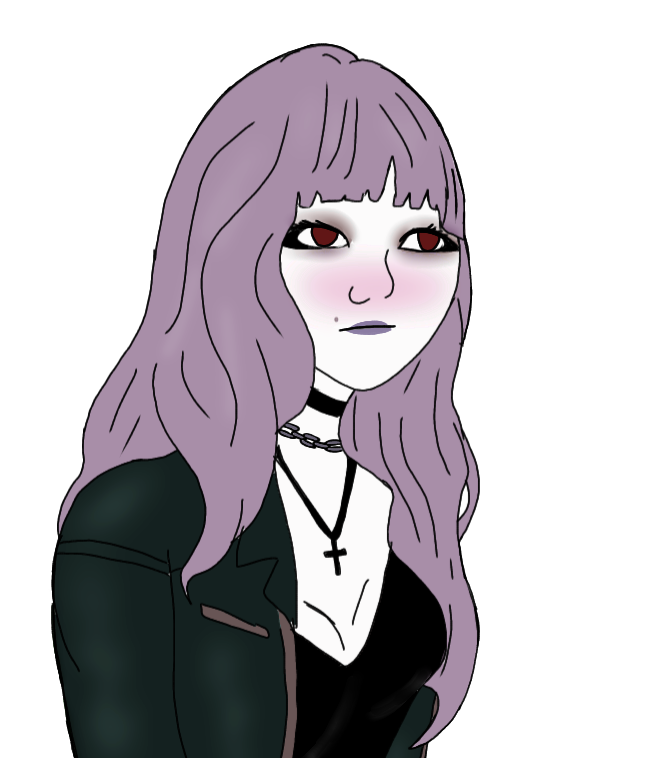
Label: 5_Doomer_Girl